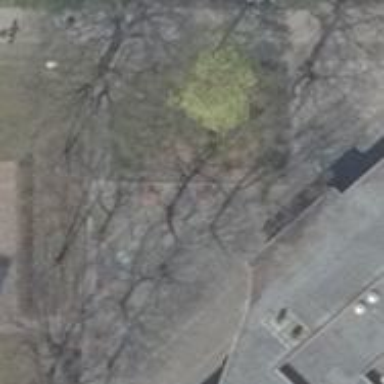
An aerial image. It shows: Deciduous broadleaved tree in park.